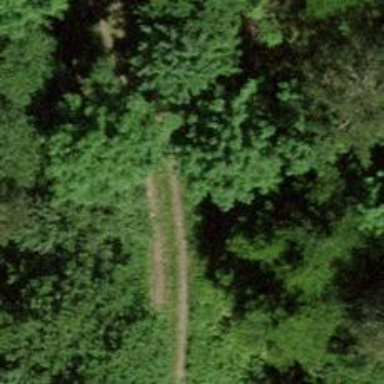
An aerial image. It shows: Track with grade3 tracktype.